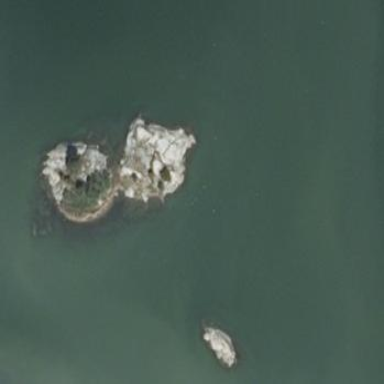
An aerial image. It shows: Islet along the natural coastline.